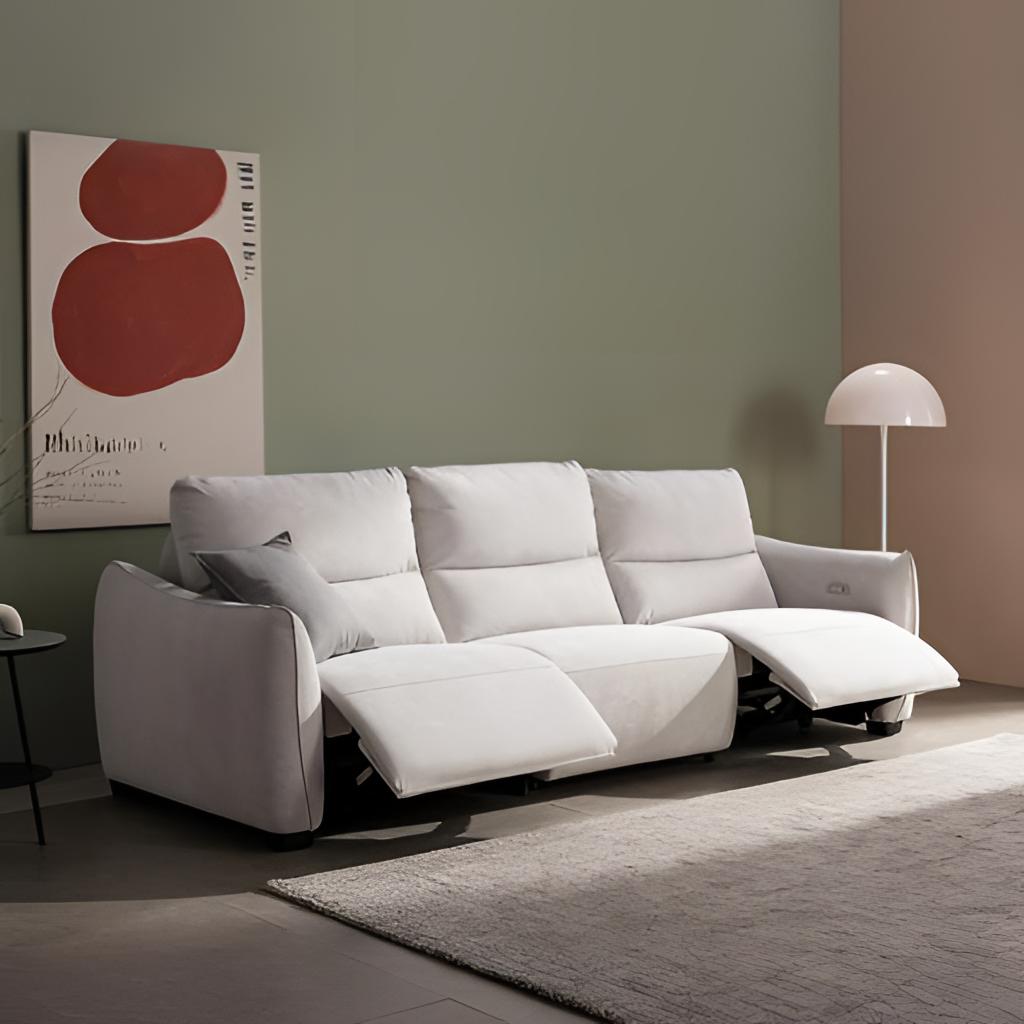
living room, fabric reclining sofa, contemporary, gray tile flooring, with large square pattern, paint wallpaper, with vertical two tone pattern